Question: I have an issue where running code on my local machine and the server render 2 different results.
The codet that I'm calling is:
'''
Dim t as DateTime = Date.Now
t.ToShortTimeString
'''
On the server it is rendering as:
> 14:32
And on my local machine it is rendering as
> 2:32 PM (this is what we want it to be)
They are both setup using English as the locale. Is there any other setting on the machine that I should be checking to know what could be wrong?
This is the server language information. It shows that Short Time should be displaying as I'm expecting it to

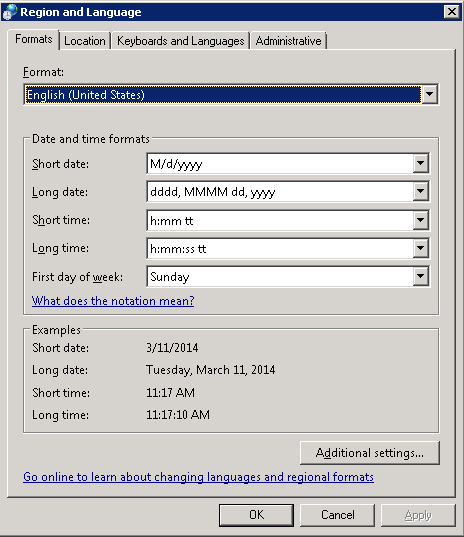
Answer: The settings for Windows are different per user. You need to determine the user account under which the web site is running and check that user's settings.
If necessary, you can use the tab to copy the settings the system accounts. <URL> describes, in detail, how to do that.
As others have mentioned, though, if you always want the time to be formatted in a particular way, you should not use the 'ToShortTimeString' method. You should use one of the overrides of the 'ToString' method to force the exact formatting that you desire, for instance:
'''
t.ToString("hh:mm tt")
'''